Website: ulta-beauty
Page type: account-selection
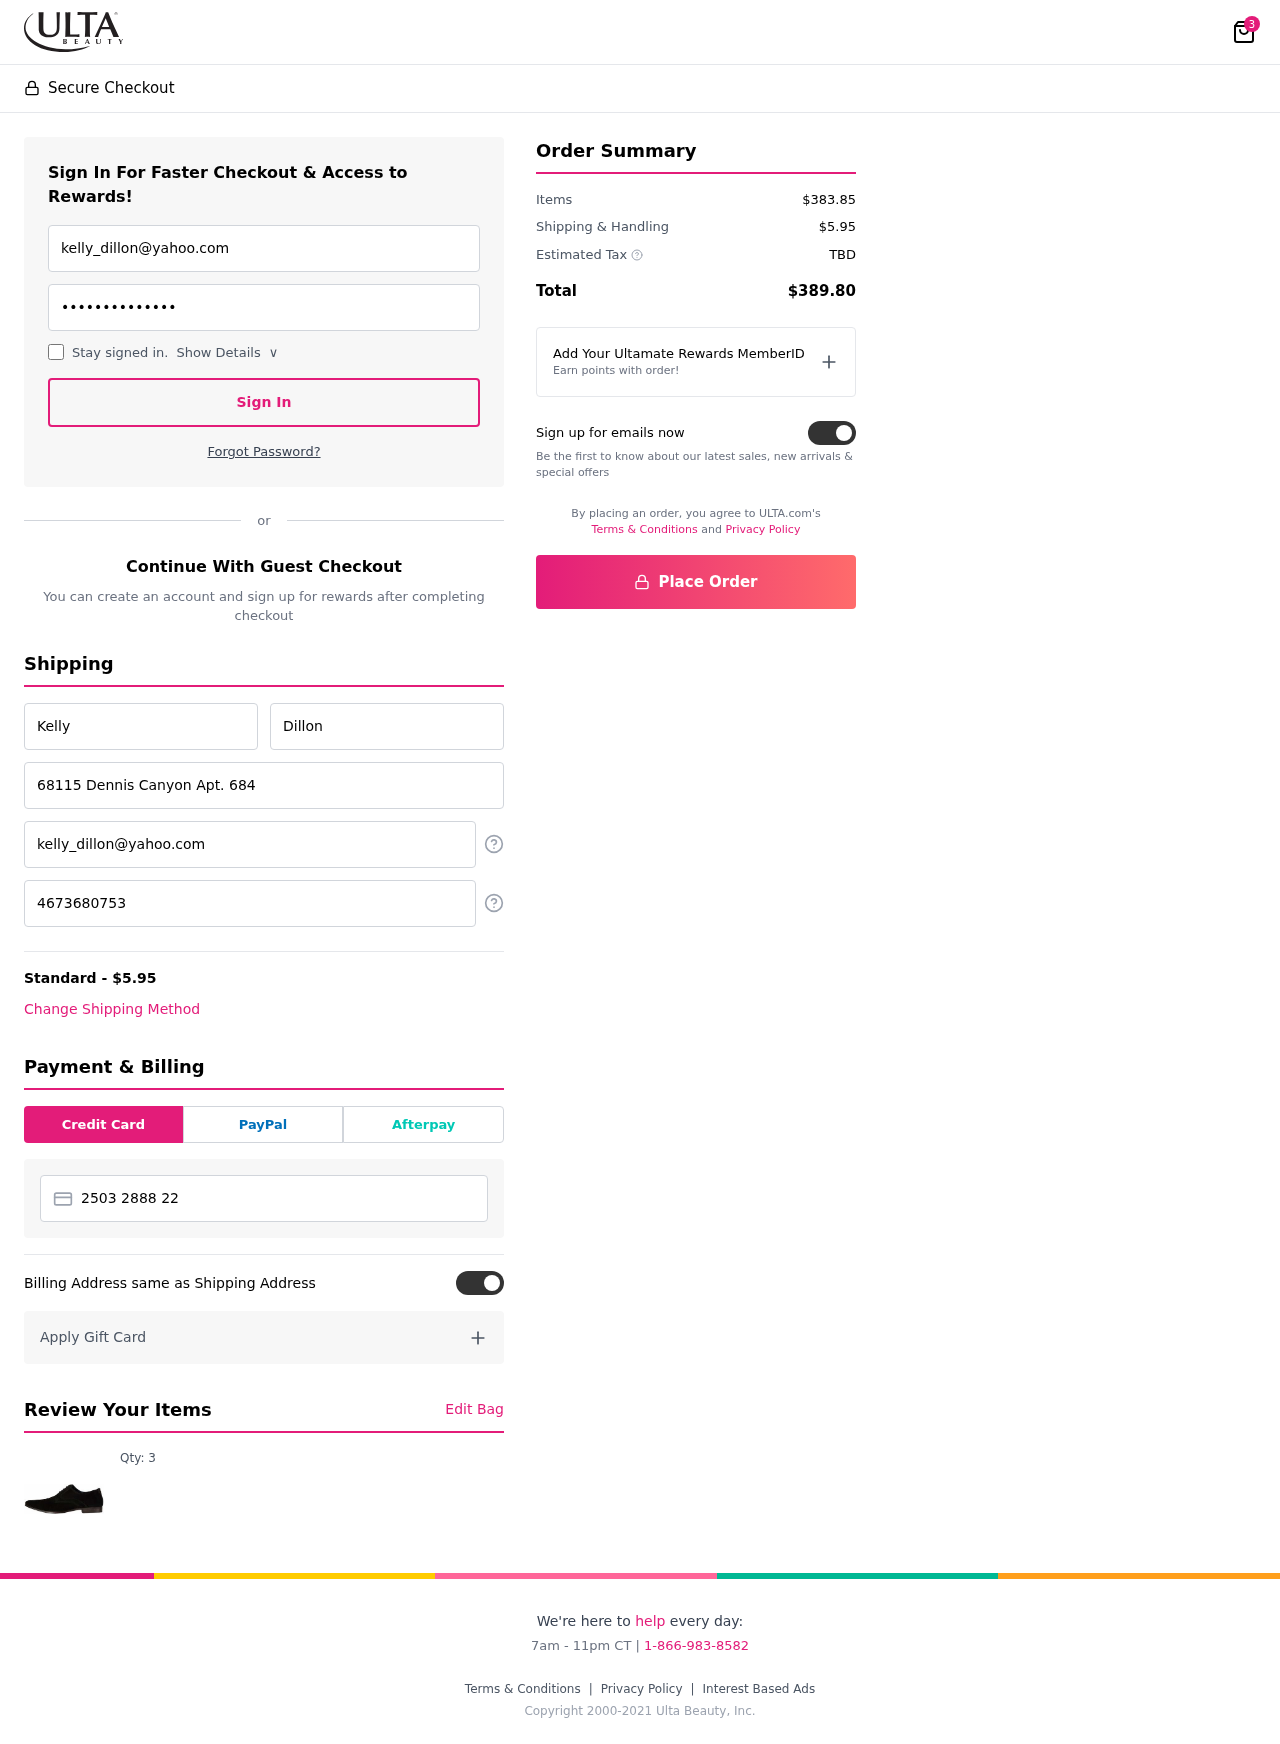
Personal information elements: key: PII_CARD_NUMBER
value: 2503 2888 2218 8560
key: PII_EMAIL
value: kelly_dillon@yahoo.com
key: PII_EMAIL2
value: kelly_dillon@yahoo.com
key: PII_FIRSTNAME
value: Kelly
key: PII_LASTNAME
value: Dillon
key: PII_PHONE
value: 4673680753
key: PII_STREET
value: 68115 Dennis Canyon Apt. 684
Product elements: key: PRODUCT1_QUANTITY
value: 3
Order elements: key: ORDER_NUM_ITEMS
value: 3
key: ORDER_SHIPPING_COST
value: $5.95
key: ORDER_SUBTOTAL
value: $383.85
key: ORDER_TAX
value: TBD
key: ORDER_TOTAL
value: $389.80